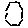
Label: hexagon